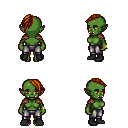
a pixel art fantasy rpg character, female body template, orc, green skin, leather shoulder armor, metal pants, brunette long mohawk hairstyle, bracelets, black shoes, four views (front, back, left, right), 2x2 character sprite sheet, small pixel art, hard edges, no anti-aliasing